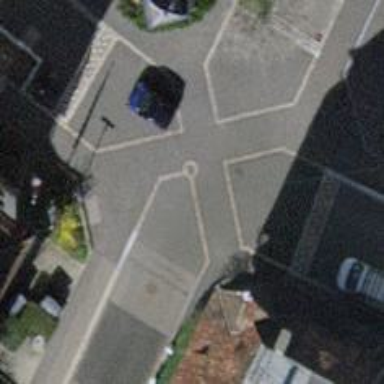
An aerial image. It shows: Traffic calming table.